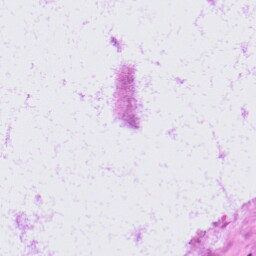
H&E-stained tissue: LymphNode